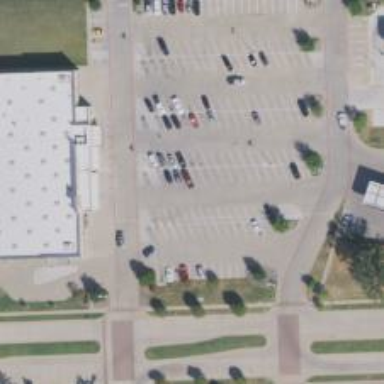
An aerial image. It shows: Parking space is available.